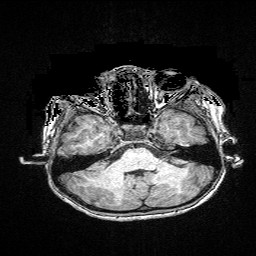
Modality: T1w
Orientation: coronal